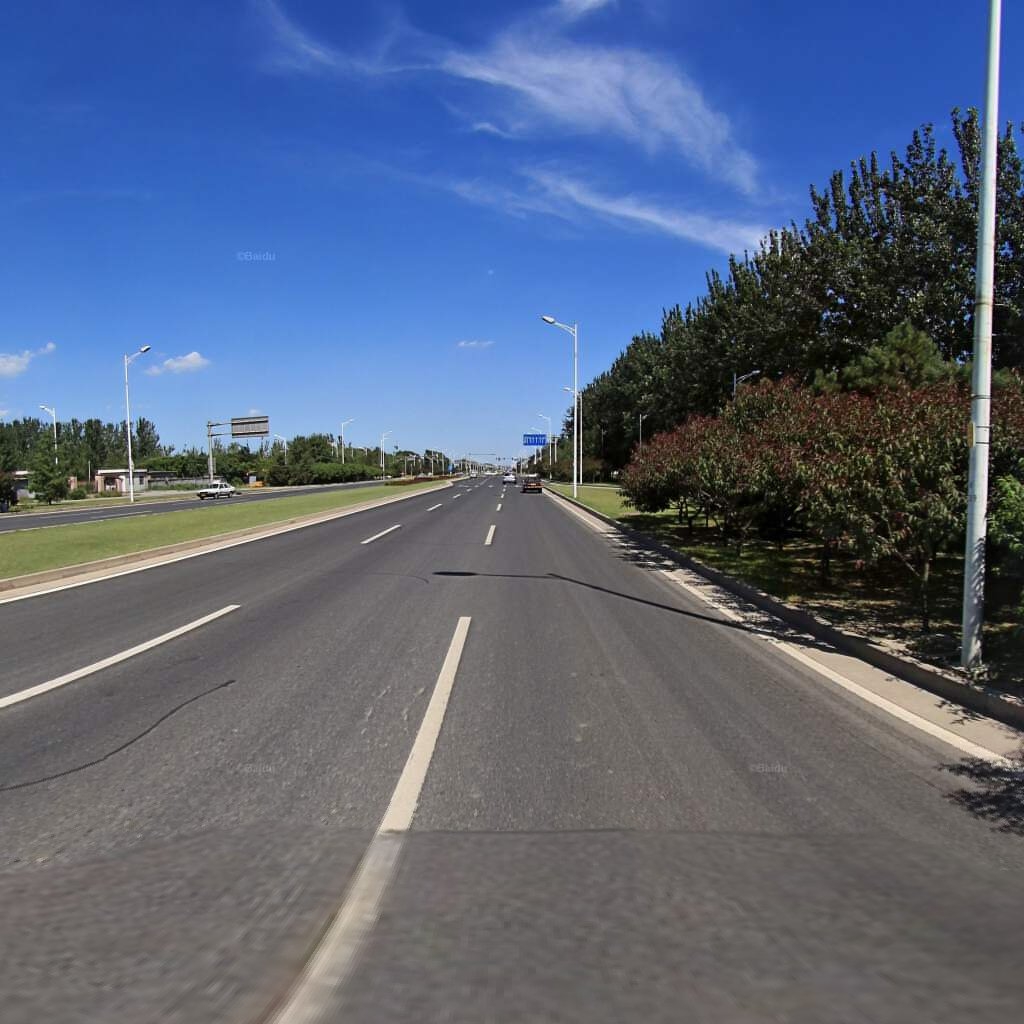
Region: Haidian
Road damage annotations: longitudinal patch, transverse patch